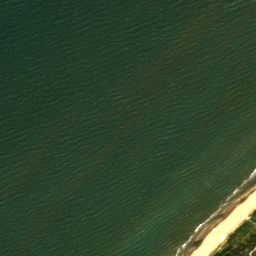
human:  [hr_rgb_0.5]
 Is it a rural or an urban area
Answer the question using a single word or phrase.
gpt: rural

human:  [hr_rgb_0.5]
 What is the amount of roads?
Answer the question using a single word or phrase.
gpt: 12

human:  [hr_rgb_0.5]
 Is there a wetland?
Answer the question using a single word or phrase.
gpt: yes

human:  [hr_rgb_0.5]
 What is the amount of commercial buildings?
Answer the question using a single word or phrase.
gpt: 0

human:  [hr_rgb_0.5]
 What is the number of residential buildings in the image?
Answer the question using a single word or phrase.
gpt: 5

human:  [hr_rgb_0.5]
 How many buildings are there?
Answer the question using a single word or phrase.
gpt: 17

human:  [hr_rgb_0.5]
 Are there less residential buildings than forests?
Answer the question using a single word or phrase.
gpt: no

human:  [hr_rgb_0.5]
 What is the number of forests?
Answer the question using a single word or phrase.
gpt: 1

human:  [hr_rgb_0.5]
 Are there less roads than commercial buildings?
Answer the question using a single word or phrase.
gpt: no

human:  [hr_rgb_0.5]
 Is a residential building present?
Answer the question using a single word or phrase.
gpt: yes

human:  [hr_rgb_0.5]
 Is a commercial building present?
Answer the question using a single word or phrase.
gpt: no

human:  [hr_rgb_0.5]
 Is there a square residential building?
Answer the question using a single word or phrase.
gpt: no

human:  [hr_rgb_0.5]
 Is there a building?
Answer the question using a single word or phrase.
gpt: yes

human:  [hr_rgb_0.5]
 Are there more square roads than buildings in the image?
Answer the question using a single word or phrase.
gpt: no

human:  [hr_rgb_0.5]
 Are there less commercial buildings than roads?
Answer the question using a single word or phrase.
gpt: yes

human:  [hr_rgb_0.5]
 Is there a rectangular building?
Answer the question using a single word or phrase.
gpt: yes

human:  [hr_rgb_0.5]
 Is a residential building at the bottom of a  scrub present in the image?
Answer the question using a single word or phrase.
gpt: yes

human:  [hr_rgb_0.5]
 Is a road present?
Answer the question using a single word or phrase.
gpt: yes

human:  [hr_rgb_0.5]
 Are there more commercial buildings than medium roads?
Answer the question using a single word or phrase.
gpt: no

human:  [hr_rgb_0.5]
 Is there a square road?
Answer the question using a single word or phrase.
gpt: no

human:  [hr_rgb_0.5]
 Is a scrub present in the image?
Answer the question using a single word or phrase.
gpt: yes

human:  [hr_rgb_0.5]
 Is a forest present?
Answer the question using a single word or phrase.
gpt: yes

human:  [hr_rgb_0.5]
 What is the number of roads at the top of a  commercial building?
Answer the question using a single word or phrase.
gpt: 0

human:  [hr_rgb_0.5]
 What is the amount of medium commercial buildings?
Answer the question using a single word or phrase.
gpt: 0

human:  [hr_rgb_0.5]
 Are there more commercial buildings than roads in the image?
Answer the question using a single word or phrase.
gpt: no

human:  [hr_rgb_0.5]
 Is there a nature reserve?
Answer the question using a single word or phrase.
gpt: yes

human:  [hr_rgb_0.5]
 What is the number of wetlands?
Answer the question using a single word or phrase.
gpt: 1

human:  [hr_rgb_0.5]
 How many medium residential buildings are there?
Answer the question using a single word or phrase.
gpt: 0

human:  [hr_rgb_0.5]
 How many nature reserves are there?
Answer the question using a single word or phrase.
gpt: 1

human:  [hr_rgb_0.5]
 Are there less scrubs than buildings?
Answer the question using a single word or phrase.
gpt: yes

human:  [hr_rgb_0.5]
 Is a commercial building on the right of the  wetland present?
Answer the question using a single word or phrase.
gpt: no

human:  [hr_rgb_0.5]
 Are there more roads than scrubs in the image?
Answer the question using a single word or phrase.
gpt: yes

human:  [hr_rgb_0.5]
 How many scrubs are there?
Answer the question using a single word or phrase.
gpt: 3

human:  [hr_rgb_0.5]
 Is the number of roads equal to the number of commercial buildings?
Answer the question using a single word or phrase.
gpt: no

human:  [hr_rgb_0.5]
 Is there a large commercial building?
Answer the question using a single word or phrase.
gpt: no

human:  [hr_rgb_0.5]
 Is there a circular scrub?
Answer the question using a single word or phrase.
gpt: no

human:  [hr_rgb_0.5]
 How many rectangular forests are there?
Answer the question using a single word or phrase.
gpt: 0

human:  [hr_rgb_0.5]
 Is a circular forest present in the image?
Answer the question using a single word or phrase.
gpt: no

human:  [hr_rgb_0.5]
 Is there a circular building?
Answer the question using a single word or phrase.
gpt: yes

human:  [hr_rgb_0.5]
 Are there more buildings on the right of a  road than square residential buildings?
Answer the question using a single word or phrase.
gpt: yes

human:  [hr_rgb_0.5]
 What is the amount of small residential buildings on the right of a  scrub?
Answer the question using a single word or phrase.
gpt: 3

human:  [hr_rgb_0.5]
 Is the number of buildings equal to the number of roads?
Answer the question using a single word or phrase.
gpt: no

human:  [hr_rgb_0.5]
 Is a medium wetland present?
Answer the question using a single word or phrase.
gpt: no

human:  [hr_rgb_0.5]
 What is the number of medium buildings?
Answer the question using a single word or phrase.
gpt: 0

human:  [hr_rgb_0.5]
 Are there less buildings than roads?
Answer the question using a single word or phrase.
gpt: no

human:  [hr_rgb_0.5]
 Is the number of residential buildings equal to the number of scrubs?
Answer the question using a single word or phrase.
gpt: no

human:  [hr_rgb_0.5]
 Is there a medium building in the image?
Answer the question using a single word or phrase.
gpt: no

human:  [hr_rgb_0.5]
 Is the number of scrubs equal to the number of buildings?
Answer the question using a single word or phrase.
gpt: no

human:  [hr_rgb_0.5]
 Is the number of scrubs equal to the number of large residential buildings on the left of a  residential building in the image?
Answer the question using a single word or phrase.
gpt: no

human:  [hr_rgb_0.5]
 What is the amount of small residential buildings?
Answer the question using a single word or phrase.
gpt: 5

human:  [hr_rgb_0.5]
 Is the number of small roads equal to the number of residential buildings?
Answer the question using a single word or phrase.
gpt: no

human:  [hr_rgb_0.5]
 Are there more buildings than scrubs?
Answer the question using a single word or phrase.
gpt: yes

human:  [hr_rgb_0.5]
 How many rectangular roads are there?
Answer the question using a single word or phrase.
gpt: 0

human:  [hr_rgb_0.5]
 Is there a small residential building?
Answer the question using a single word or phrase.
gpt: yes

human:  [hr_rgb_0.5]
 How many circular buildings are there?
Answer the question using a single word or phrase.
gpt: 1

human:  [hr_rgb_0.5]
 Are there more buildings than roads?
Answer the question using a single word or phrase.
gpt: yes

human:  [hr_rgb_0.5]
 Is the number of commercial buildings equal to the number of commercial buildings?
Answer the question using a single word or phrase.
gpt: yes

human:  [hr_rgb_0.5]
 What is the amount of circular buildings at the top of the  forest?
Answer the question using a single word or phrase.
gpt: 1

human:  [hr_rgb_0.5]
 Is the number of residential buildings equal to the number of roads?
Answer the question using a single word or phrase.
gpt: no

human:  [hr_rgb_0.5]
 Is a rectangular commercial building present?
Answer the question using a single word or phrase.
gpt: no

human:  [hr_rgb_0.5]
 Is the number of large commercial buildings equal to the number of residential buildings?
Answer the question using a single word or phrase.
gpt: no

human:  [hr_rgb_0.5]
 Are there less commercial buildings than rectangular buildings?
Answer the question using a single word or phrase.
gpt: yes

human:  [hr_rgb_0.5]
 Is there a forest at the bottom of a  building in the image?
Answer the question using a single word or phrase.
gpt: yes

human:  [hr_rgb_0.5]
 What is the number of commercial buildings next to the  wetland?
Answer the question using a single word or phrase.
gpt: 0